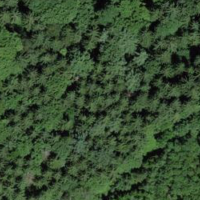
EUNIS habitat code: 43
Species observed at this site:
Grus grus